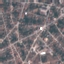
Label: Residential